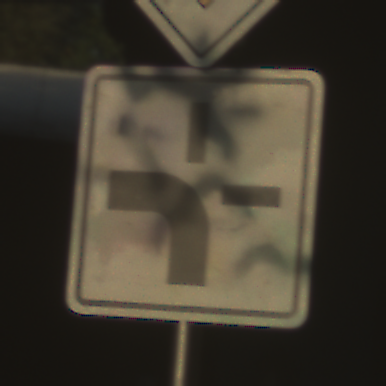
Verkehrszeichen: VerlaufVorfahrtsstrasse1
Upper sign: Vorfahrtsstrasse
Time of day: SunriseSunset
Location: Outdoor (Suburban)
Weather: Clear
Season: NotSpecified
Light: Natural